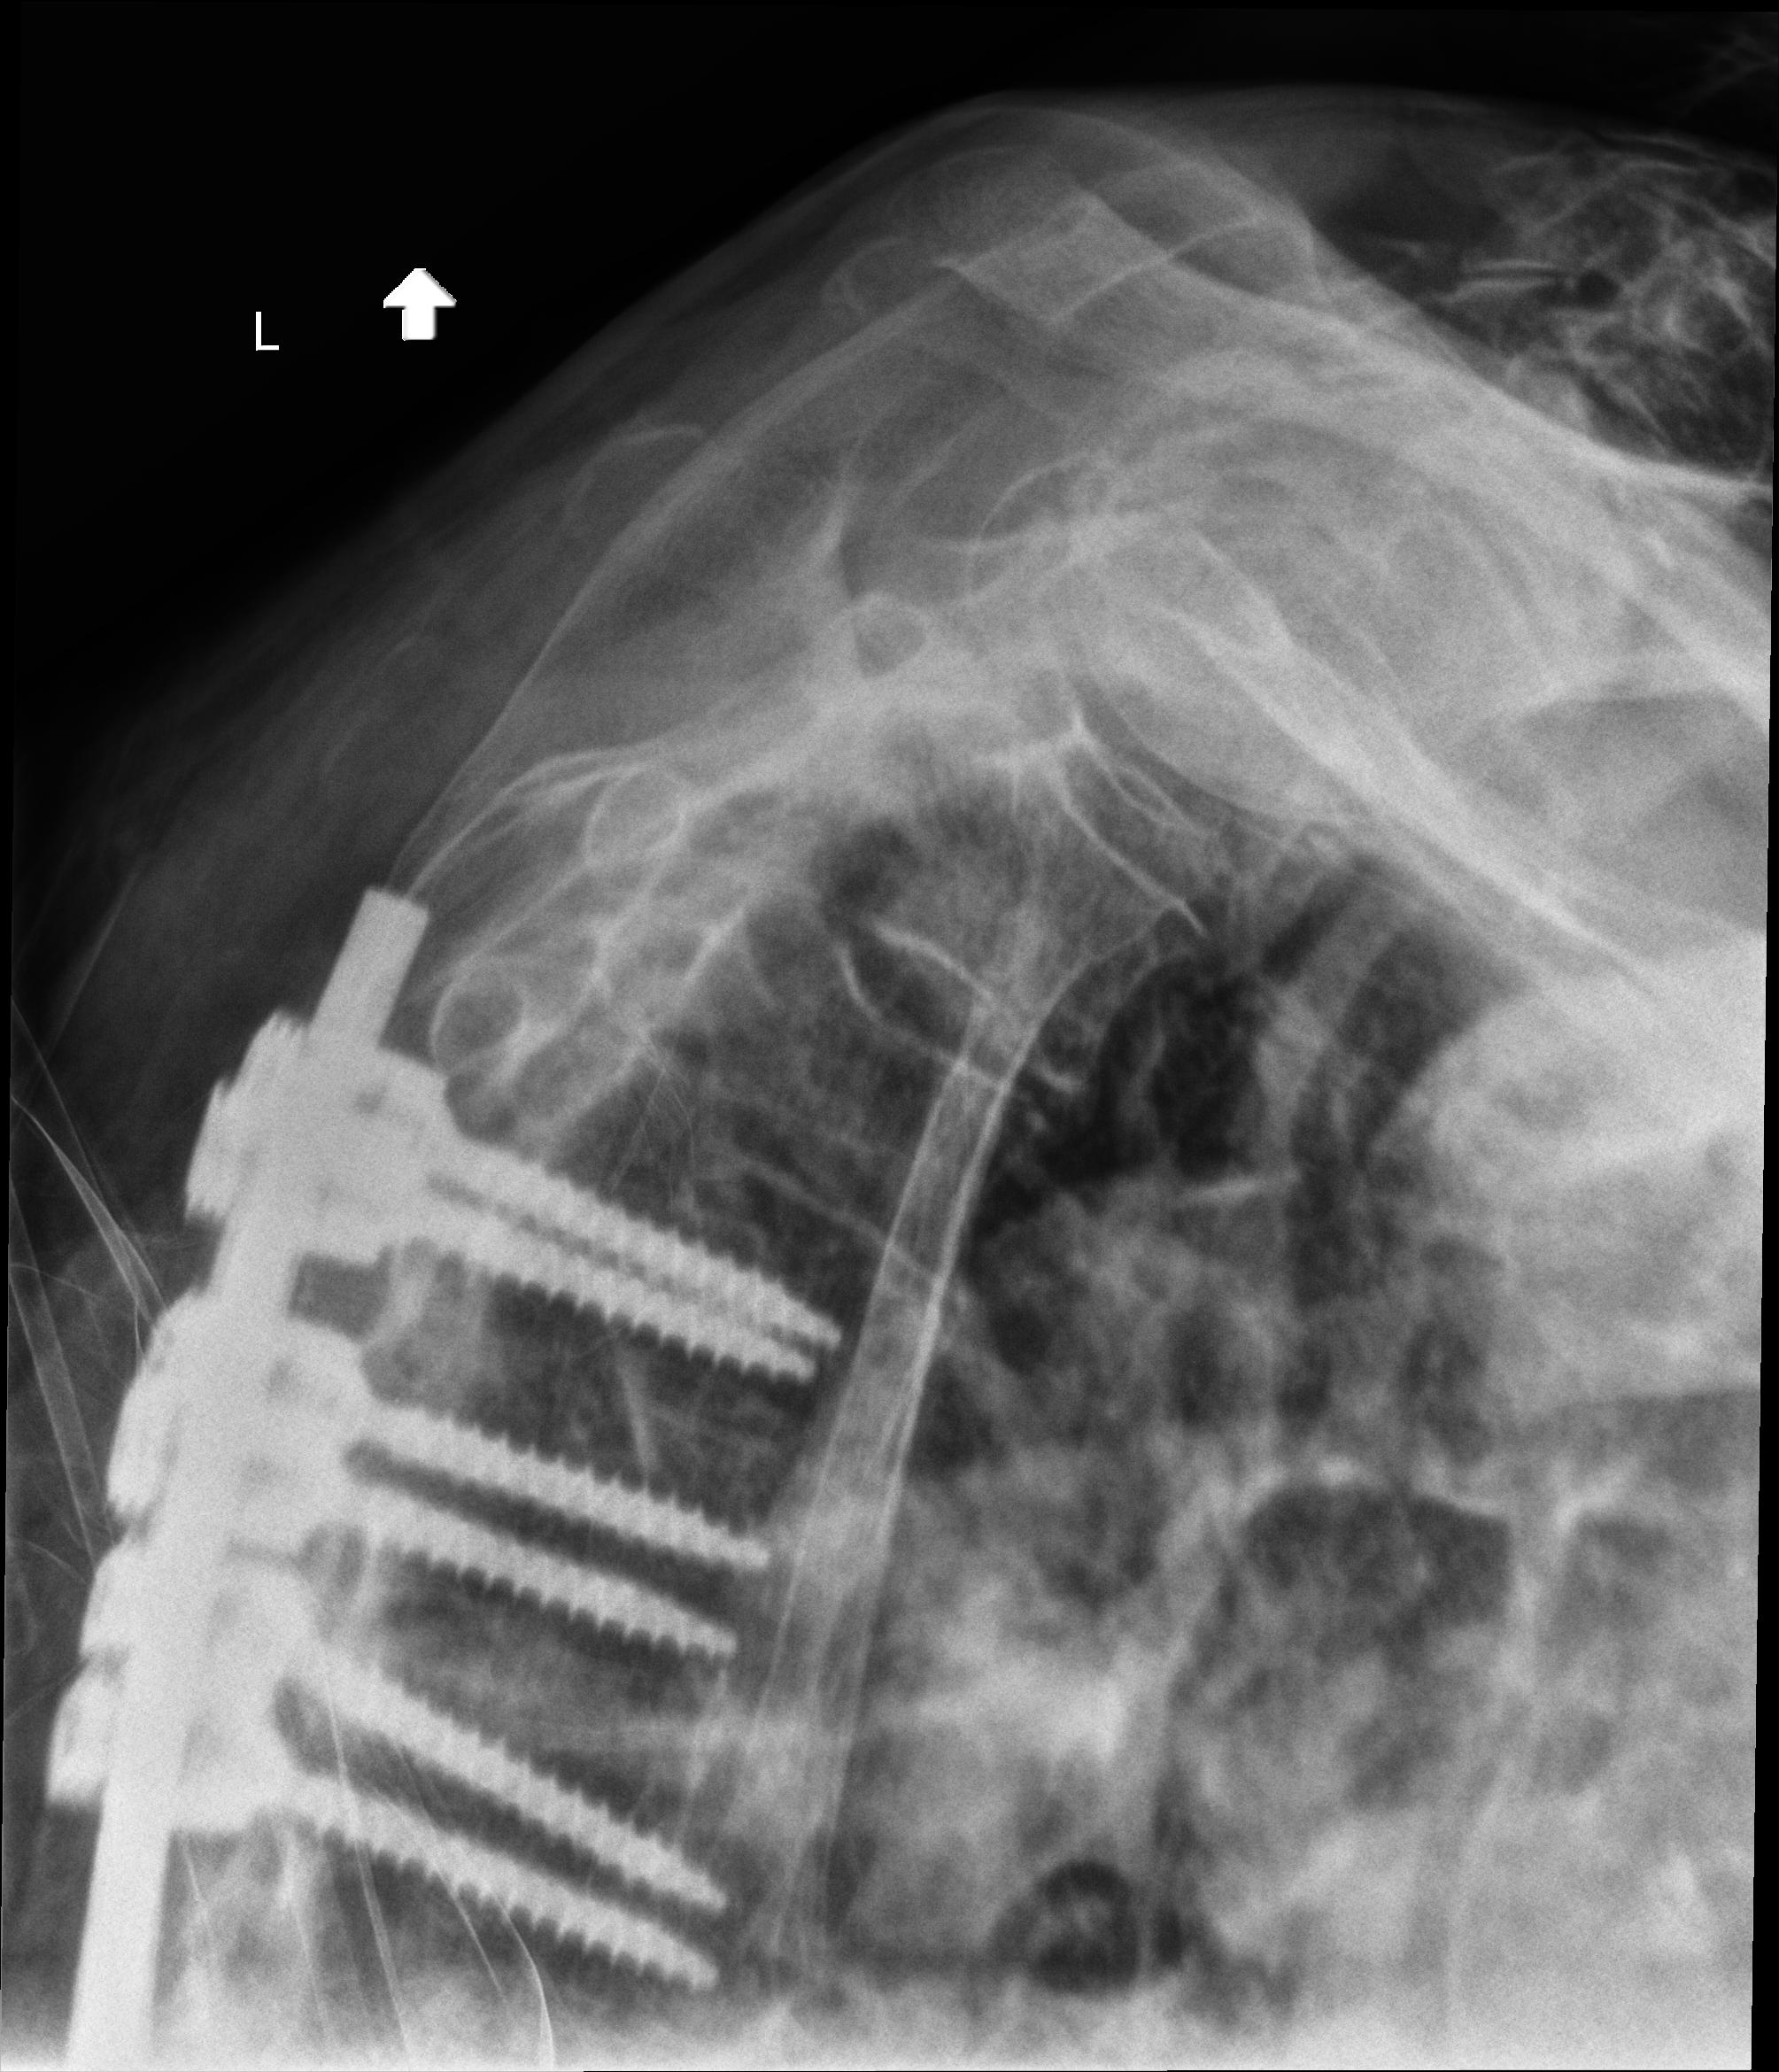
View: SWIMMERS
Implant manufacturer: seaspine mariner